Question: I am trying to find a certificate from store using its Thumbprint. I am having very hard time to find what is the problem with my code.
Top section shows my code with debugger stopped at that position. Then I have copied that statement into Immediate Window and the count is zero.
There are two certificates in the location that I am trying to find and second certificate is what i am interested in. So I have modified the statement to use the thumbprint of that certificate rather than typing it manually in. Now the count is 1.
Then I just printed Thumbprint and copied to previous statement and count is 1. So I thought there is a typo. but I you see the last two statements, there is no typo. only difference is spaces, which does not matter. But I tried making both statements look exactly same but result always differ.
Not sure what is going on... either i am missing very simple thing or i am too stupid.
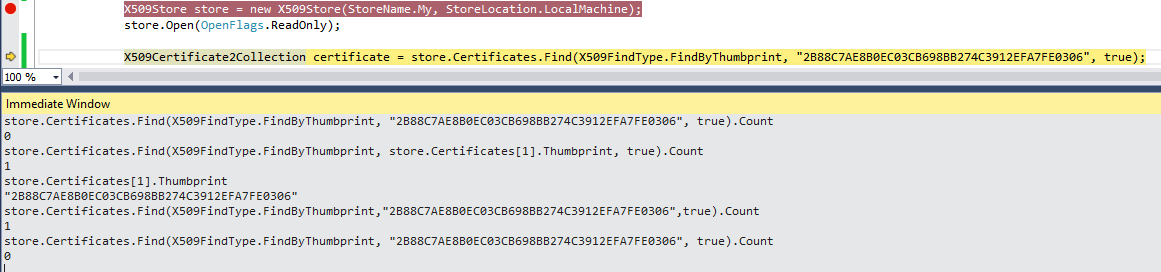
Answer: Your original string might contain invisible Unicode characters. If the thumbprint string from 'Certificate[1].Thumbprint' works fine, copy it from debug window and use that one instead.